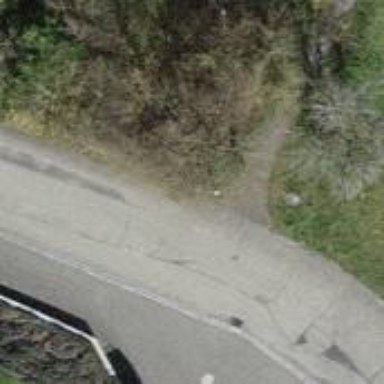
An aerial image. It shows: Set of steps on the road.